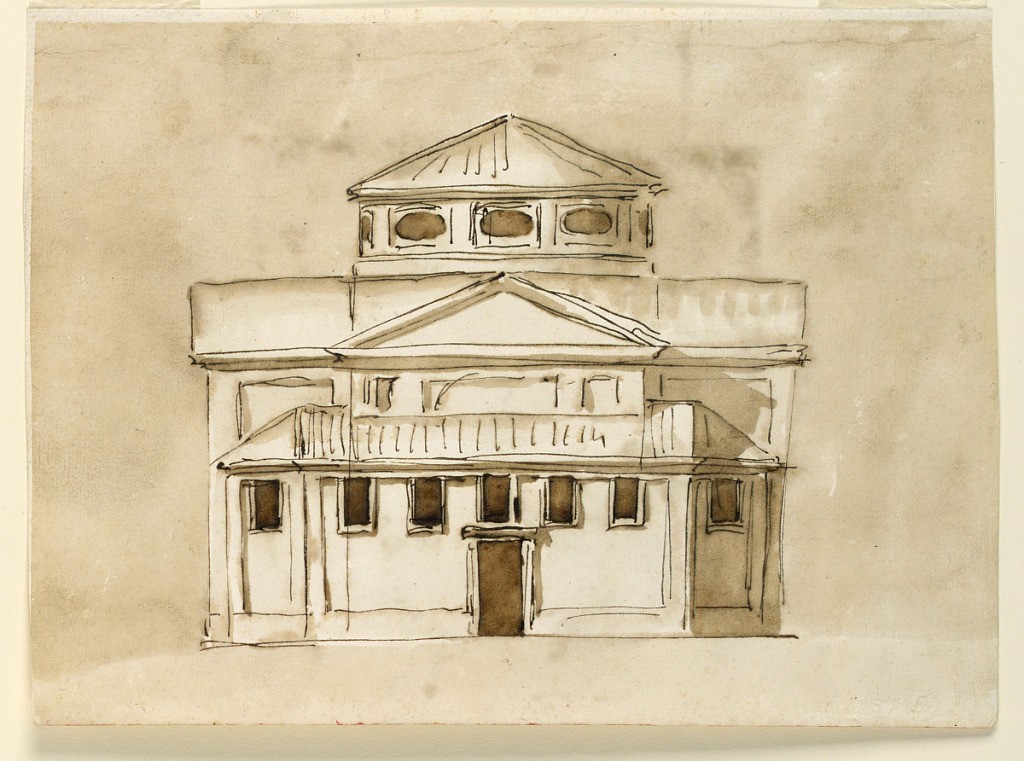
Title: Elevation of a Church for Monte Vergine
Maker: Giuseppe Barberi, Italian, 1746–1809
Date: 1784
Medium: Pen and brown ink, brush and brown wash, red ink on lined off-white laid paper
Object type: Drawing
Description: Cross scheme with dome. A structure is laid around the front cross arm. It shows a door at the front and a row of windows in the upper story.